Question: On page 61 of <URL> pdf, there is figure 10.4. I am trying to replicate the plot on the lower right corner. However, in their code they use 'contourplot' which isn't in Matlab R2013a.
I have tried using 'contour', 'contourf', 'surf', 'surfc', etc but nothing duplicates their results.
'''
%This plots the stability region for RK-4
[X, Y] = meshgrid(-3:.1:1, -3:.1:3);
Mu = X + i*Y;
R = 1 + Mu + .5*Mu.^2 + (1/6)*Mu.^3 + (1/24)*Mu.^4;
Rhat = abs(R);
%contour(X, Y, Rhat)
%contourf(X, Y, Rhat)
%surfc(X, Y, Rhat)
surf(X, Y, Rhat)
'''
Is there a plot command that mimics 'coutourplot' in their code? I am guessing they used a different version of Matlab where this command was available. I am on R2013a.
This is the image from their plot:

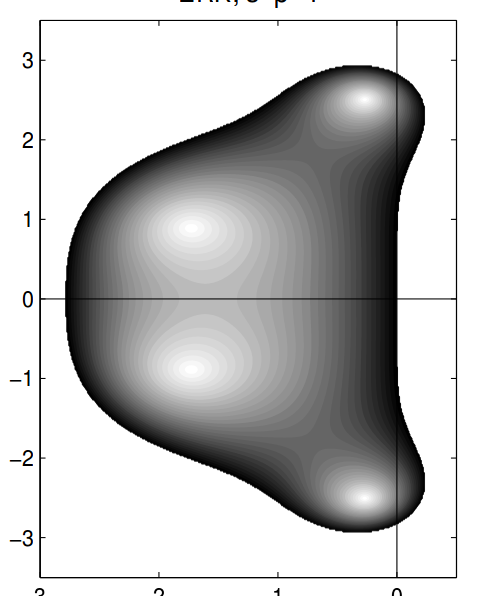
Answer: From the PDF tt seems that this was truncated at the value 1. So here's something that will look similar:
'''
[X, Y] = meshgrid(-3:.01:1, -3:.01:3);
Mu = X + i*Y;
R = 1 + Mu + .5*Mu.^2 + (1/6)*Mu.^3 + (1/24)*Mu.^4;
Rhat = abs(R);
Rhat = Rhat.*(Rhat<1); %# here I truncate
imagesc([min(X(:)) max(X(:))],[min(Y(:)) max(Y(:))], Rhat)
colormap(flipud(gray))
'''
Instead of 'imagesc' you can also use 'surf' :
'''
surf(X, Y, Rhat,'LineStyle','none')
view(0, 90);
colormap(flipud(gray))
xlim([-3 0.5]);
ylim([-3.2 3.2]);
'''